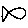
Label: fish